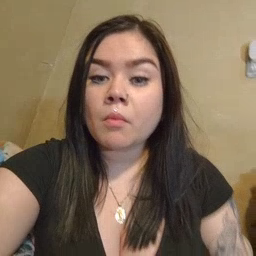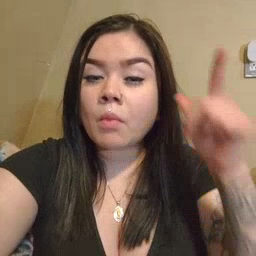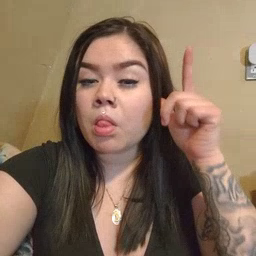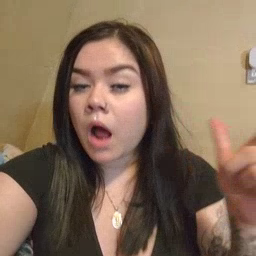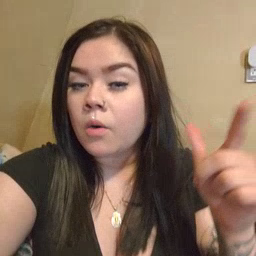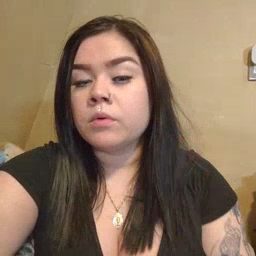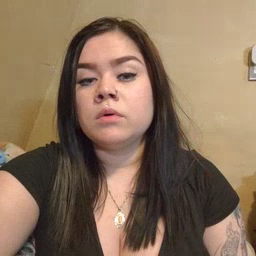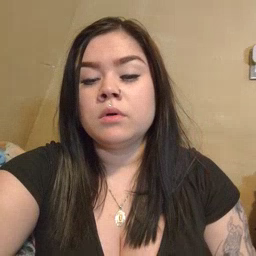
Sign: loud